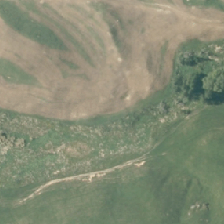
Land cover: deciduous_hardwood